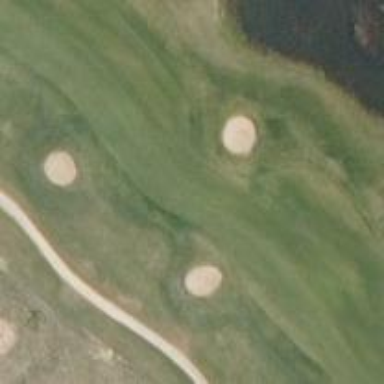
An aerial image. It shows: View of golf hole.